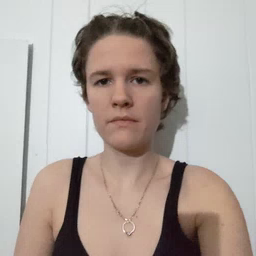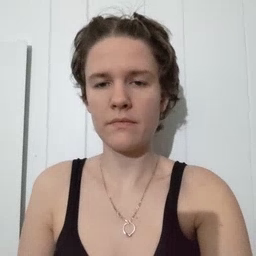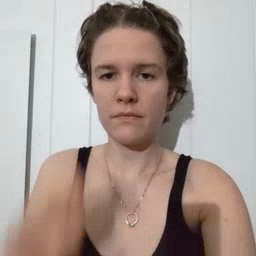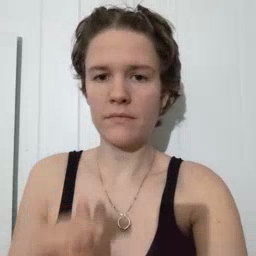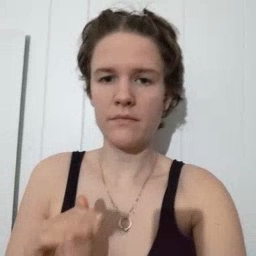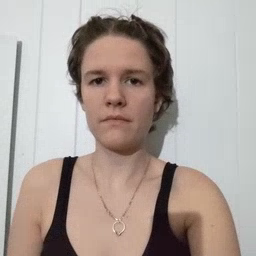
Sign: child